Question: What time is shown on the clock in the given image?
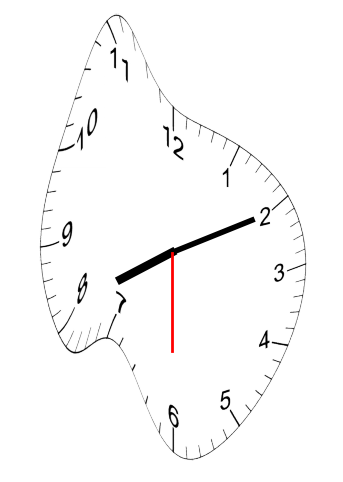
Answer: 08:10:30